Question: When leaving an 'input' element with a 'required' attribute empty, a tooltip appears (using Chrome): "Please fill out this field".
'''
<input type="text" name="foo" required />
'''

Is there a Javascript function that activates that tooltip manually an any location with any content? (without creating it yourself)?
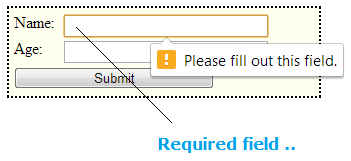
Answer: It is not possible anymore: <URL>
One of the chromium developers explicitly say:
> Web authors need to build their own UI from scratch.